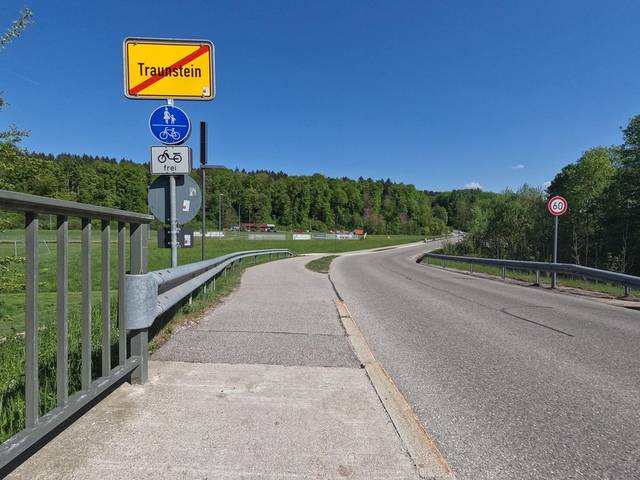
Region: Germany
Coordinates: 47.881, 12.641